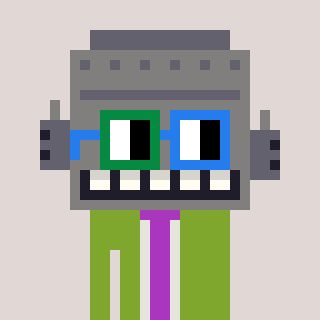
a pixel art character with square green and blue glasses, a robot-shaped head and a slimegreen-colored body on a warm background